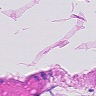
Metastatic tissue present: no